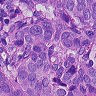
Metastatic tissue present: yes